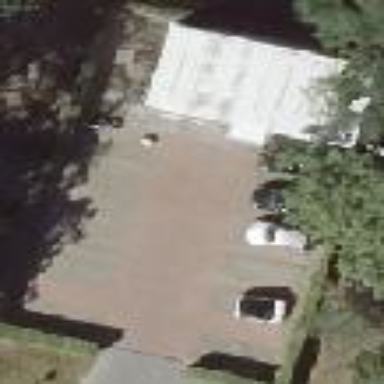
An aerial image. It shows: Street-side parking area.